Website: bh-photo
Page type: address-validator
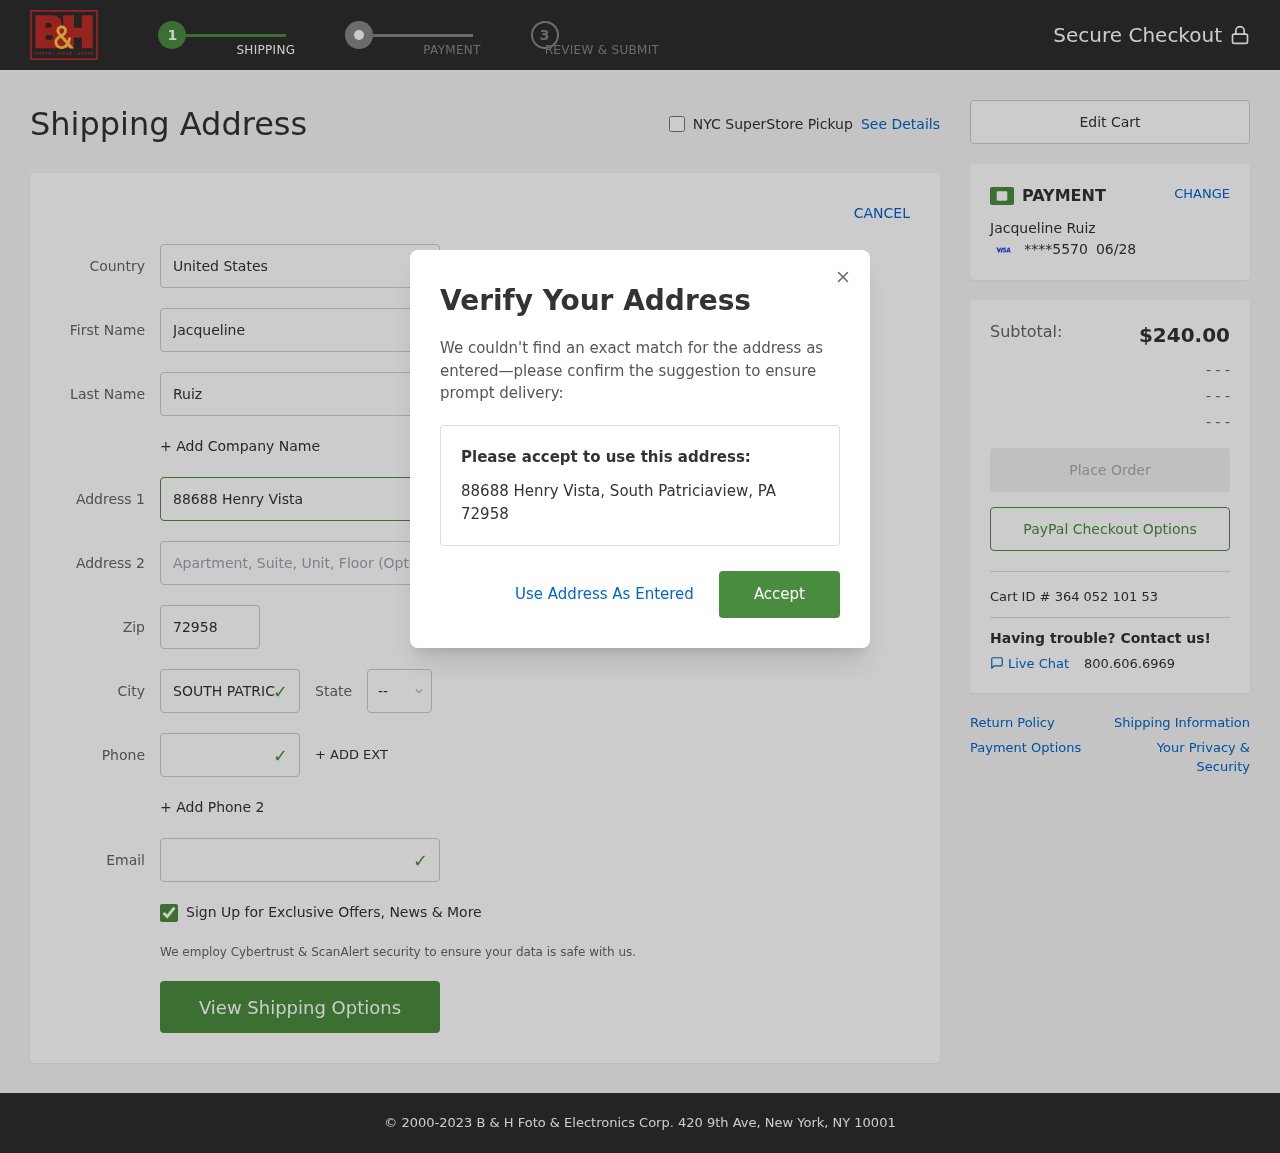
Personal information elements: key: PII_CARD_EXPIRY
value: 06/28
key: PII_CARD_LAST4
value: ****5570
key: PII_CITY
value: South Patriciaview
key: PII_COUNTRY
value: United States
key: PII_EMAIL
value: jacqueline.ruiz@hotmail.com
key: PII_FIRSTNAME
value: Jacqueline
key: PII_FULLNAME
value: Jacqueline Ruiz
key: PII_LASTNAME
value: Ruiz
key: PII_PHONE
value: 7703198650
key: PII_POSTCODE
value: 72958
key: PII_STATE_ABBR
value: PA
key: PII_STREET
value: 88688 Henry Vista
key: PII_CITY_STATE_ZIP
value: South Patriciaview, PA 72958
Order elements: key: ORDER_SUBTOTAL
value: $240.00
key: ORDER_ID
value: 364 052 101 53